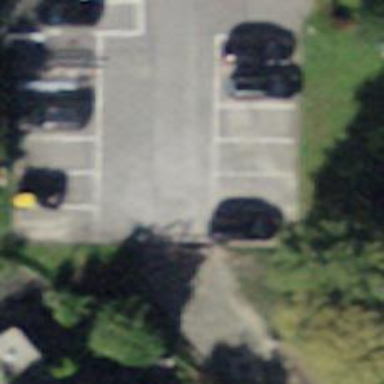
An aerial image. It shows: Parking aisle designated as service road.